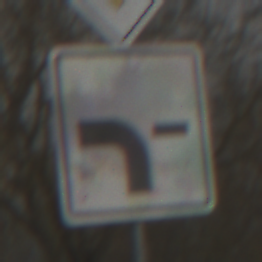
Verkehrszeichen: VerlaufVorfahrtsstrasse6
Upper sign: Vorfahrtsstrasse
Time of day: MorningAfternoon
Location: Outdoor (Suburban)
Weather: Overcast
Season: NotSpecified
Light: Natural